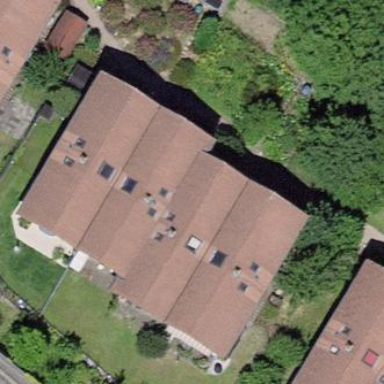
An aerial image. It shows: Residential building.